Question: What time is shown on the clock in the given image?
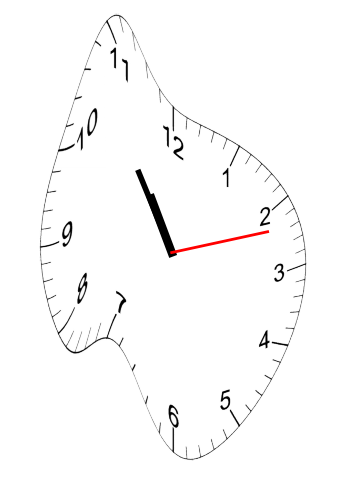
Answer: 10:54:12